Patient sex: M
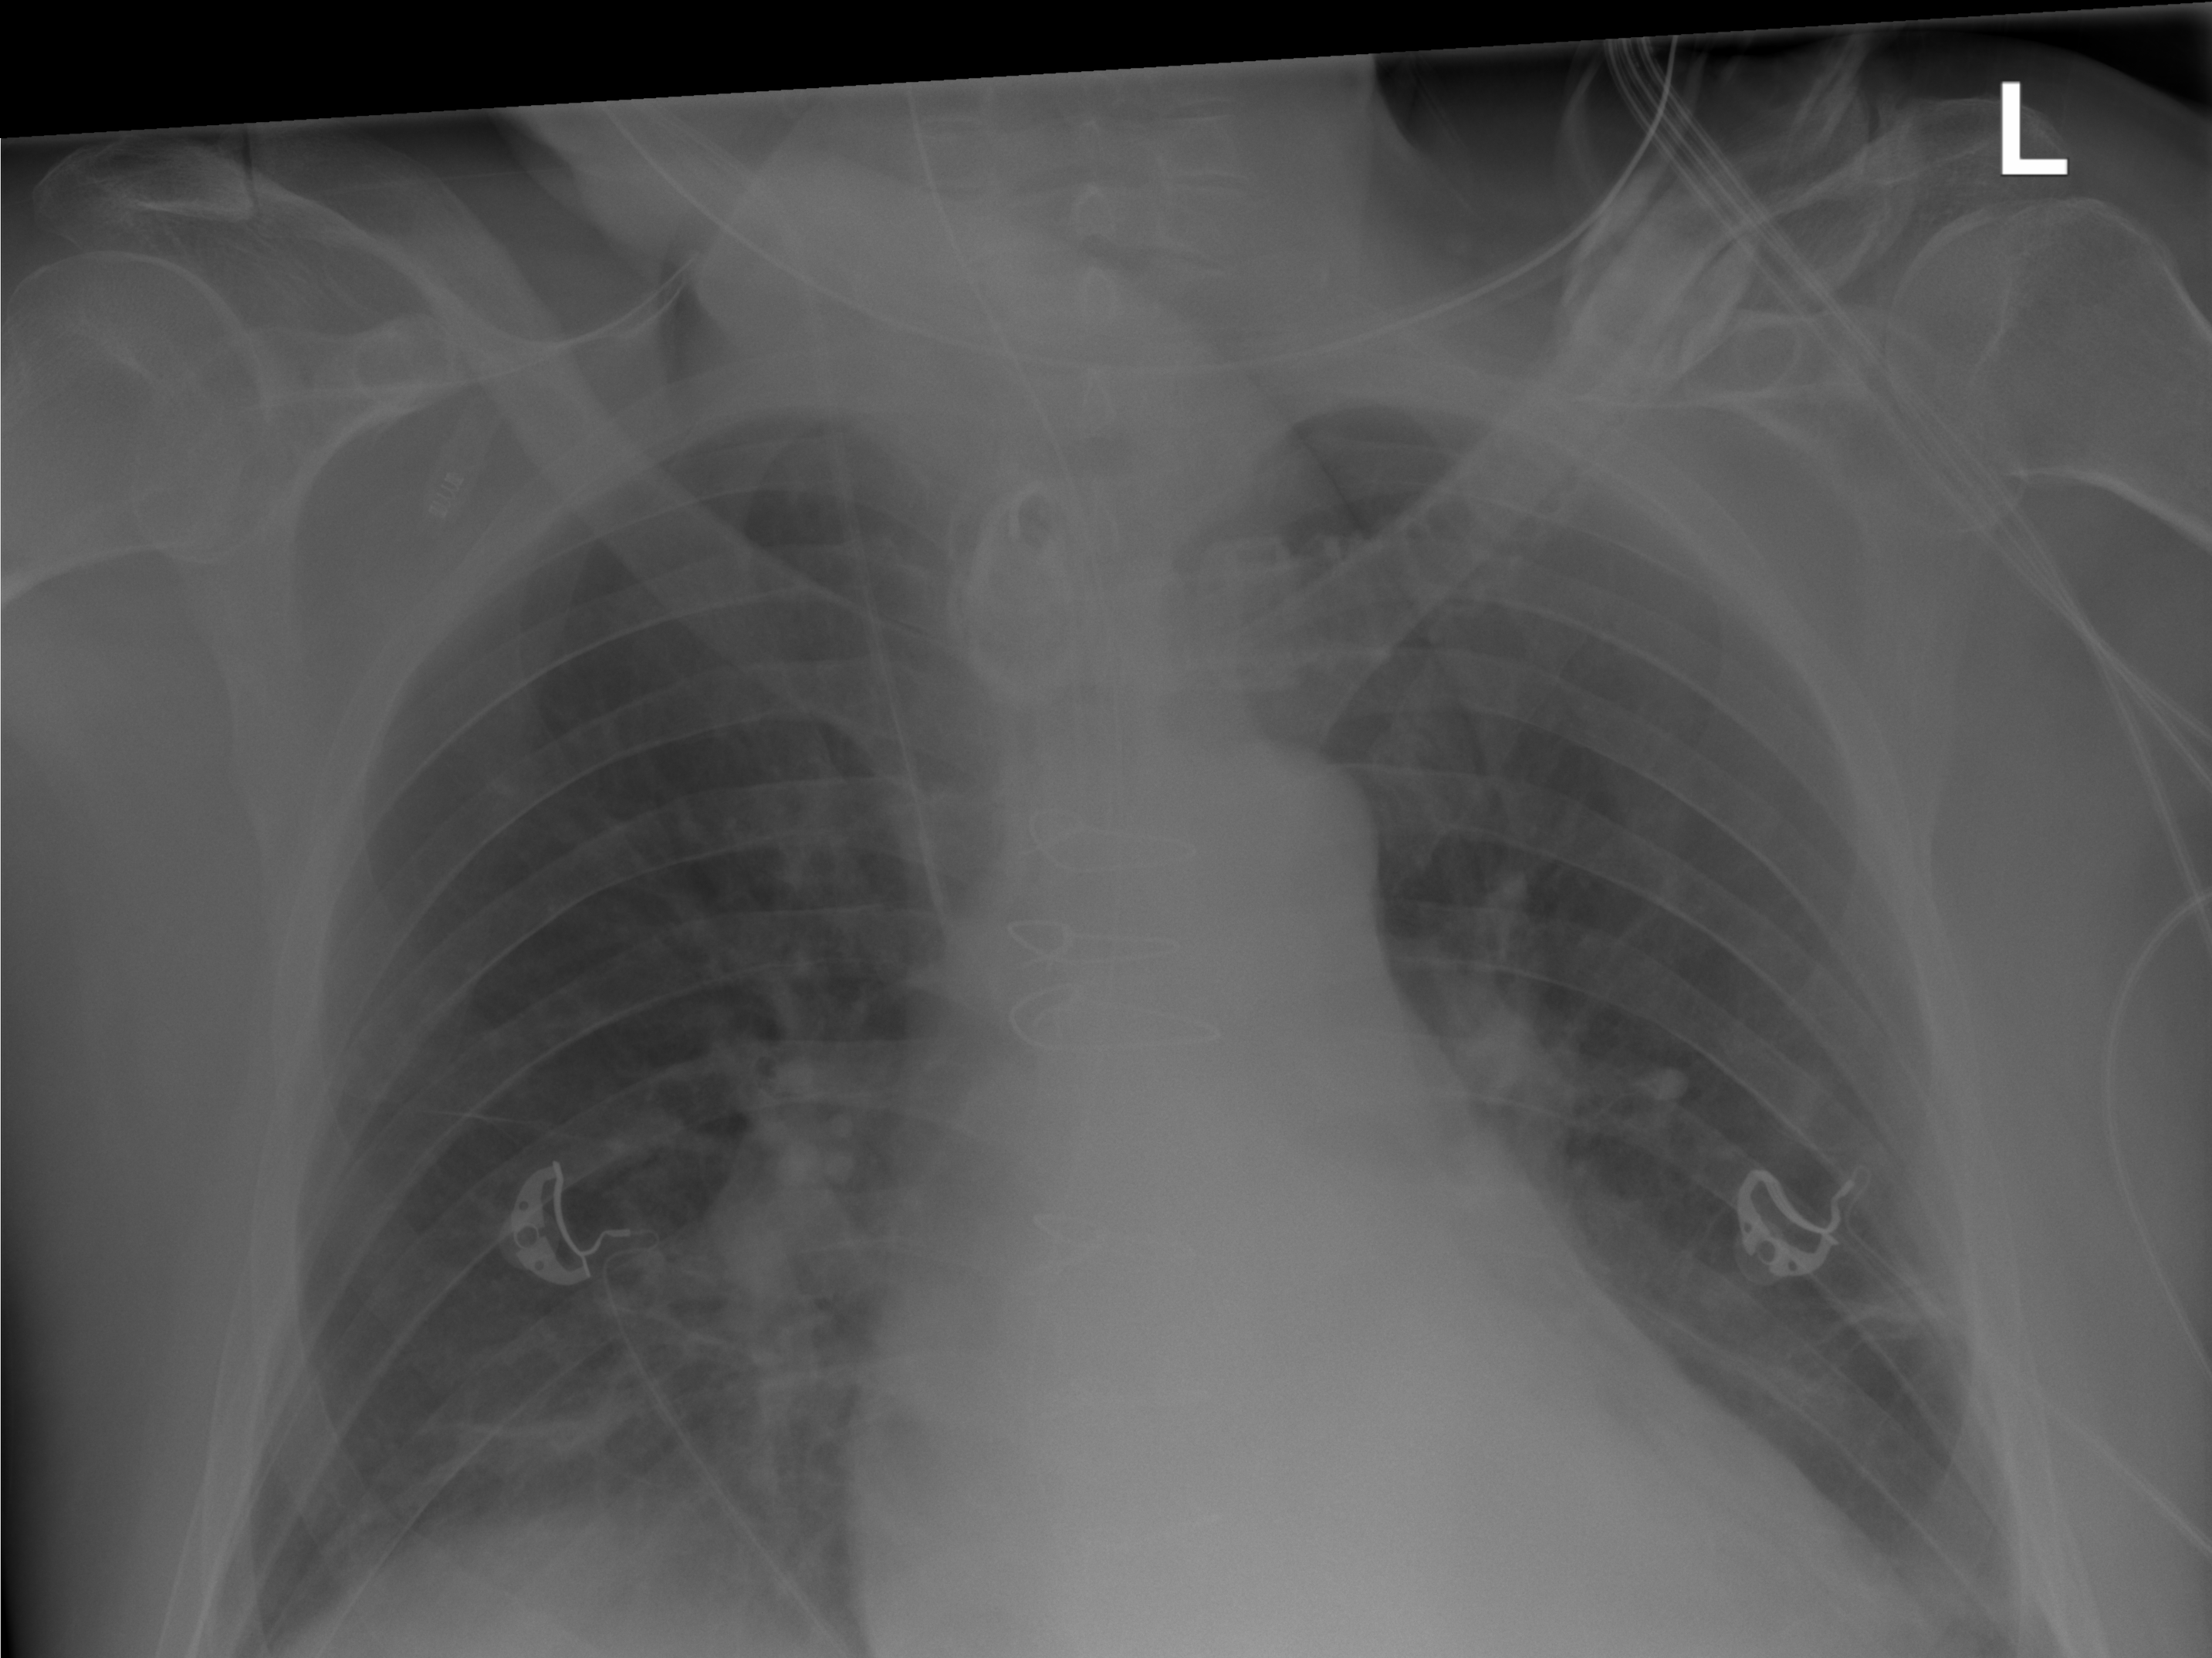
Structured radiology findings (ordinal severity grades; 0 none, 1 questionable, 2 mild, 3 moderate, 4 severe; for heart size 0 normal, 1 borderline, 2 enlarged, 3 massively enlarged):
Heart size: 2
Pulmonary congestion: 0
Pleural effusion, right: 1
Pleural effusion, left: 1
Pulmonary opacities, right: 0
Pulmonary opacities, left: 0
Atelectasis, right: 2
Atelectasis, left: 2